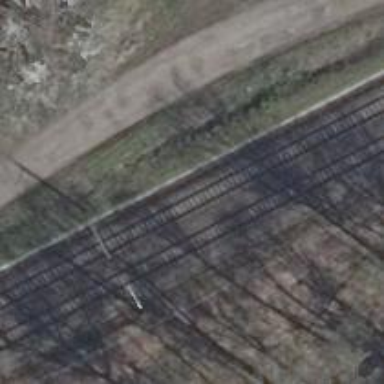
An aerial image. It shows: Rail line with electrified contact lines on embankment.